Question:
I would like to feed my led matrix display (with round leds) with a font that uses max. 3 pixel in width per letter.
How would I create such a font, that is still readeable?
I think the biggest problem would be the "w" (but maybe use a trick to the eye for this.)
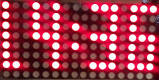
Answer: Why not just use an 8x3 bitmap dataset instead of a real font? Something like a 'W' on an 8x3 can be encoded in a few ways, just add a tiny vertical to act as visual middling (same for 'M'):
'''
x x x x x x x x x x x x x x x x x
x x x x x x x x x x x
x x x x x x x x x x x
x x x x x x x x x x x x x x
x x x x x x x x x x x
x x x x x x x x x x x
x x x x x x x x x x x x x x x x x x x
'''